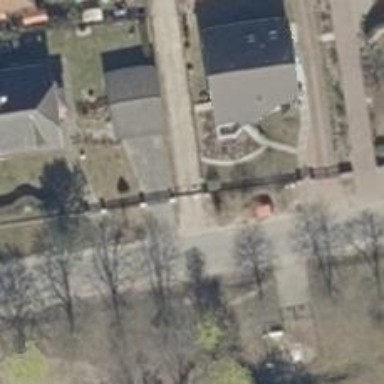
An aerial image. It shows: Driveway.